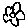
Label: flower